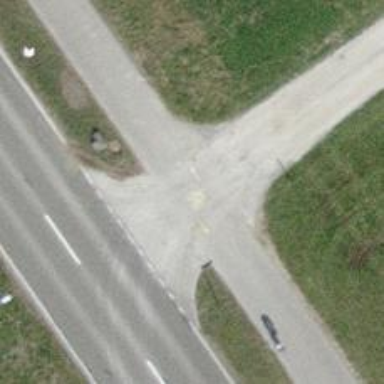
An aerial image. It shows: Asphalt path that serves as sidewalk.